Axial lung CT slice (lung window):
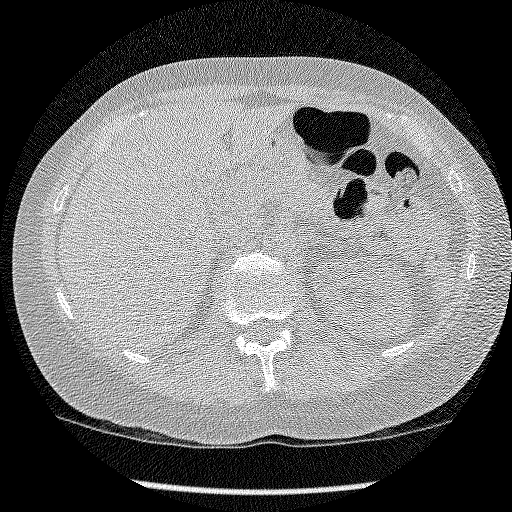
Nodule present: no